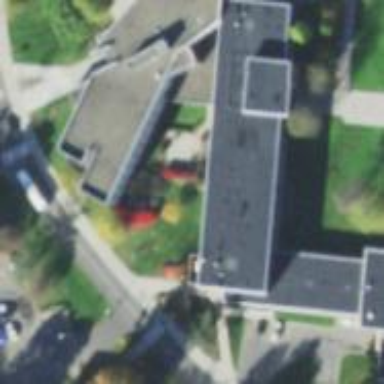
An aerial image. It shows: View of university building.